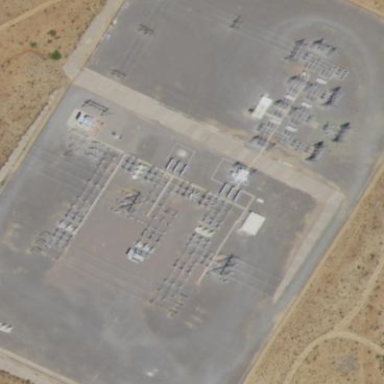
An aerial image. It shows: Fenced power substation at the transmission level.